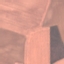
Land use / land cover: AnnualCrop